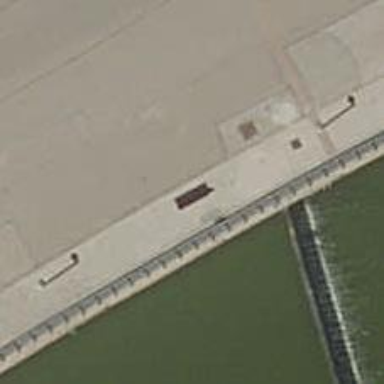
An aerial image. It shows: Bench.